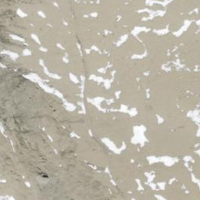
EUNIS habitat code: 48
Species observed at this site:
Ranunculus glacialis